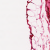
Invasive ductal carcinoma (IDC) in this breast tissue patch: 0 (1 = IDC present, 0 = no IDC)